Chest X-ray:
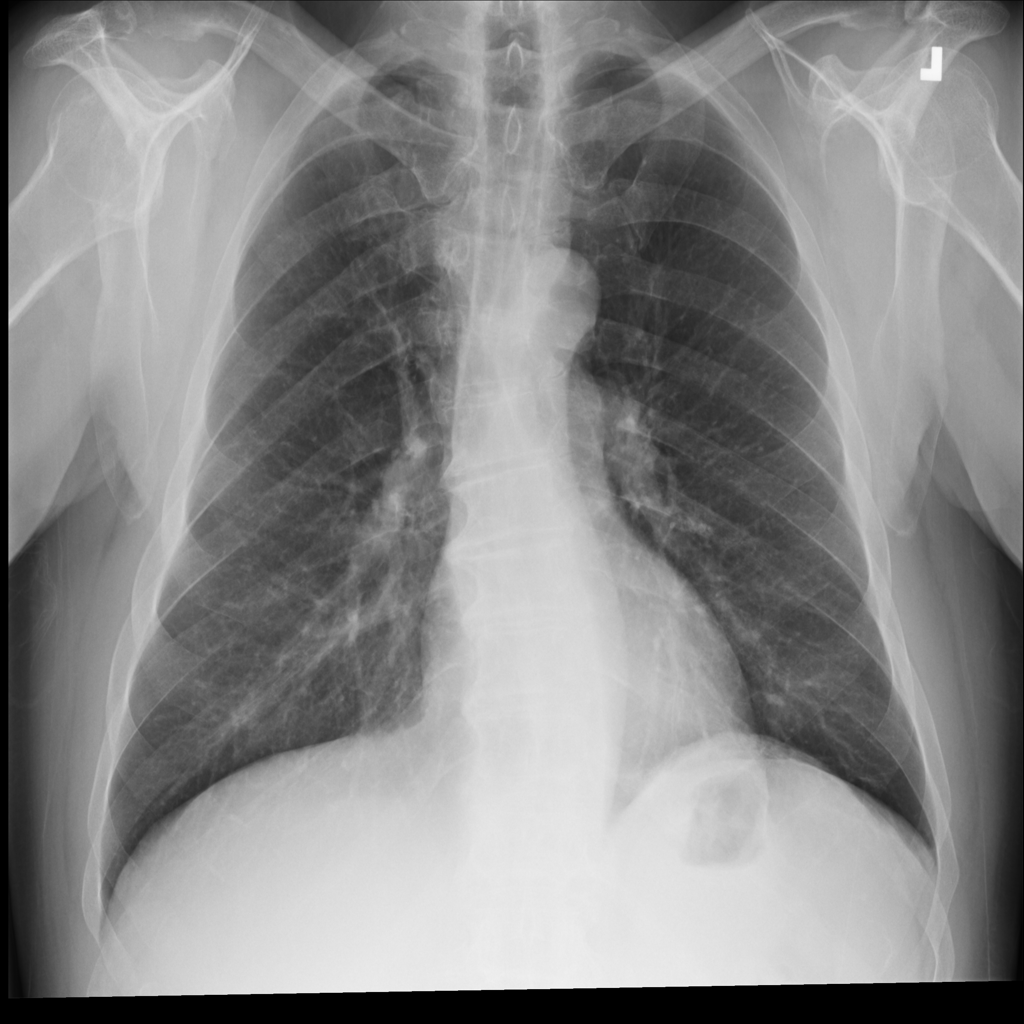
No abnormal finding: yes